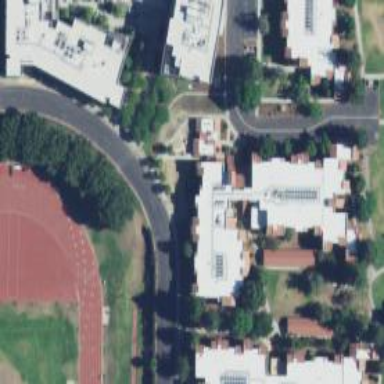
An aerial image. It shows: Residential building located in university campus.